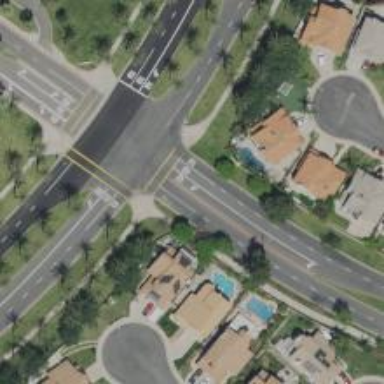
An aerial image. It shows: Marked crossing on the road.